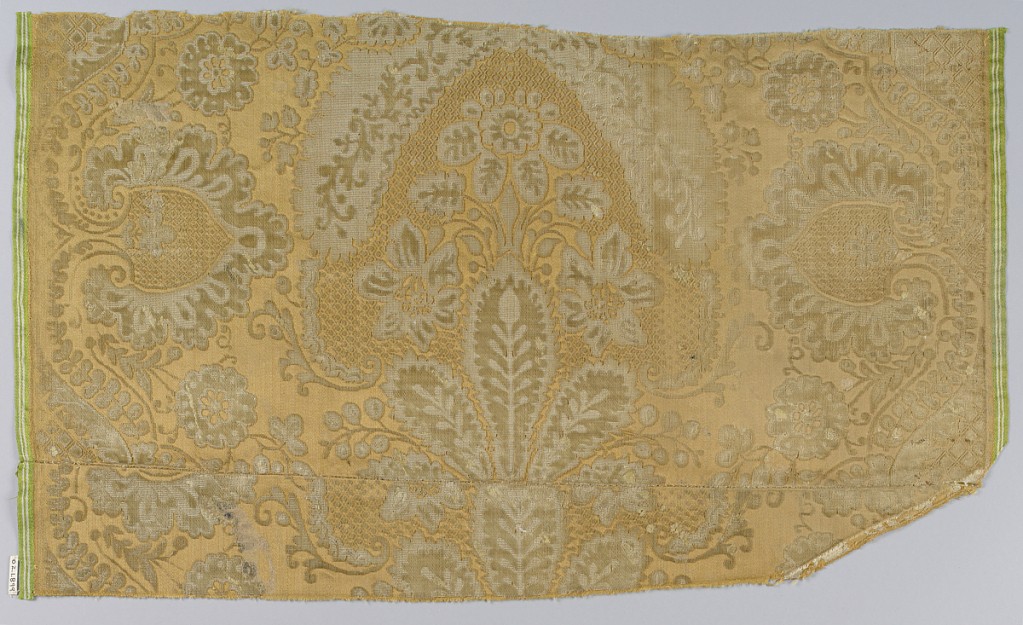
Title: Fragment
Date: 17th century
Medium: silk Technique: cut and uncut supplementary warp in a satin foundation (velvet)
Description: Plant forms and scrolls in dull pink.